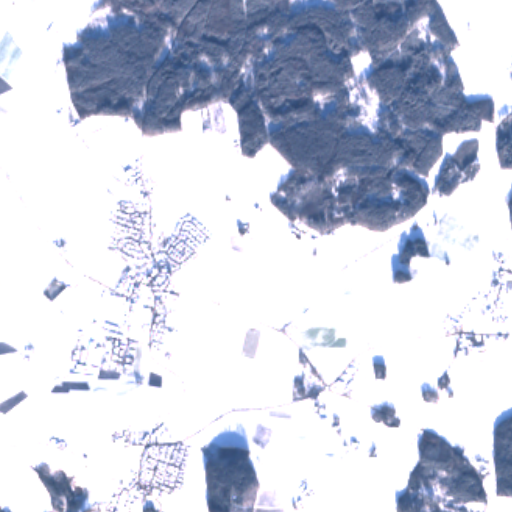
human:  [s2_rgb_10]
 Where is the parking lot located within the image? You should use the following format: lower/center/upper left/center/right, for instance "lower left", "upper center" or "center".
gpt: The parking lot is located in the center left of the image.
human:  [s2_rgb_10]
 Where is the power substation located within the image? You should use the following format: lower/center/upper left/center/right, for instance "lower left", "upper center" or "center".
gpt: The power substation is located in the center right of the image.
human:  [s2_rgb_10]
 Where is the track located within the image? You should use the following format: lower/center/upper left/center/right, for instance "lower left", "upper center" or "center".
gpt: The track is located in the center left of the image.
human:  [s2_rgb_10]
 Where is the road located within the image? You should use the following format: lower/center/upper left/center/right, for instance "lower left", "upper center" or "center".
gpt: There is no road in the image.